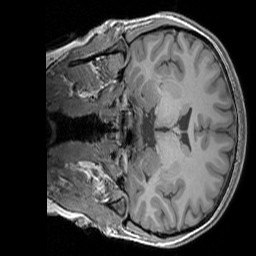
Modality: T1w
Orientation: coronal
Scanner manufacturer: siemens
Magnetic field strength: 3 T
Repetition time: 1.83 s
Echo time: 0.00303 s